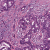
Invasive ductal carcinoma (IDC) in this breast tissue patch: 1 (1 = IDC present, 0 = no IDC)